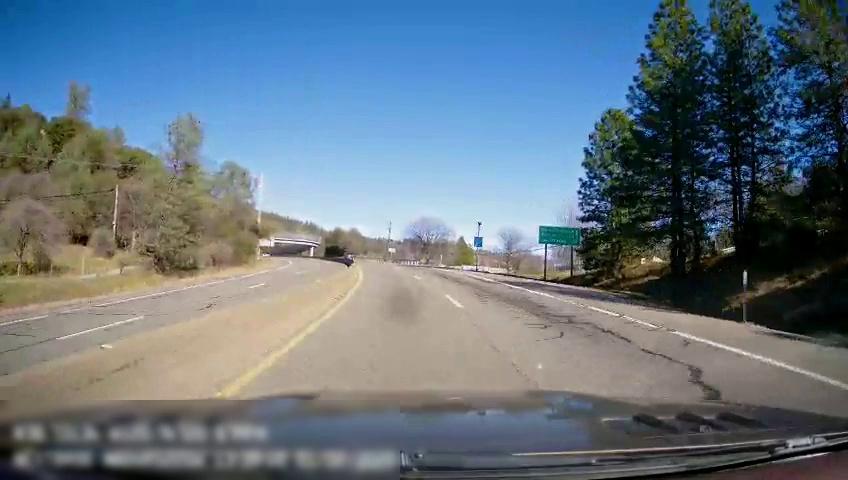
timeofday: Day
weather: Sunny
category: Drivable Space
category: Drivable Space
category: Lanes | Opposite Lane
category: Lanes | Opposite Lane
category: Lanes | Current Lane
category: Lanes | Current Lane
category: Lanes | Alternate Lane
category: Traffic | Signs
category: Traffic | Signs